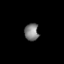
Tissue: lung
Cell type: Epithelial cells
Senescence score: 0.1784
Nuclear area (px): 241
Mean DAPI intensity: 125.315